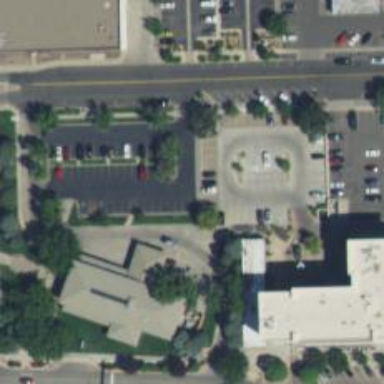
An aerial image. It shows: Parking space is available.